Question: I need to decide on the optimal way to write a C# client application to view the dataset in a number of different views. One, some or all views may be visible at once and must be coherent.
A simplified illustration of the dataset would be something like this, assume around 10000 items.

Based on this dataset a number of aggregates must be calculated, such as the sum of values for each ItemId and for each ClientId. The actual calculations are a bit more complicated, but assume that around 30 different aggregates must be calculated.
There will be around 10 clients that will view the data at any one time. Each user will decide if the data is continuously updated or refreshed automatically.
The data is stored in SQL Server 2008 R2 and all clients have access to this directly and are on the same LAN.
The UI needs to be non-blocking, so that new data can be read in the background and the active views refreshed when all aggregates have been calculated.
1. What architecture/technology/pattern is best suited to this sort of scenario?
2. Should I use WPF, Windows Forms or Silverlight?
3. Should the views be pre calculated on the server or should the client do this processing?
4. Should the client connect directly to the database or via a WCF service?
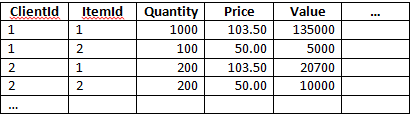
Answer: Unfortunately I think the answer for most of your questions is "It Depends".
1 - MVVM makes sense given your requirements of many views of the same sets of data.
2 - Which technology are you most familiar with now, and what is the timeframe of your application. If you're very familiar with WinForms and have a tight schedule that makes sense. If you're not and you have time learn, then Silverlight may make more sense. I'm kind of torn on WPF, since nowadays it seems more like Silverlight++ instead of the other way around. In other words, if you need to do a Line of Business app, pick Silverlight theres a requirement that can only be fulfilled with WPF.
3 - The answer to this question depends on 2 things: How often is the data being updated and how complex/suited to SQL are the calculations. I would generally prefer to handle aggregating on the server side, but depending on the exact calculations you're performing that may or may not be feasible.
4 - This will really be made for you depending on your choice of technologies. Silverlight can't connect to the database directly, so you have to use a service. WinForms and WPF can directly connect to the database. Even so, going with a data access service can help if you find that having every client directly call the database could be a performance issue.
A lot of these decisions are trade offs, and you might not even know that you've traded something until it becomes an issue.
TLDR: It depends.